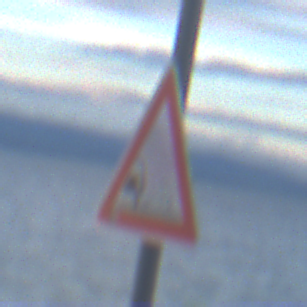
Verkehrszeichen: SplittSchotter
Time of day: SunriseSunset
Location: Outdoor (Suburban)
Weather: PartlyCloudy
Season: NotSpecified
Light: Natural